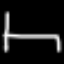
Label: bed